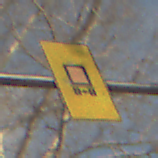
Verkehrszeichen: KennzeichnungspflichtigeFahrzeugeGefaehrlicheGueterOhnePfeilsymbol
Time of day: SunriseSunset
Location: Outdoor (Nature)
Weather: PartlyCloudy
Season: NotSpecified
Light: Natural